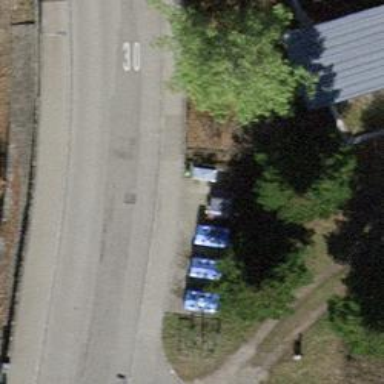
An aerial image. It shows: Recycling container for recycling.